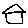
Label: house